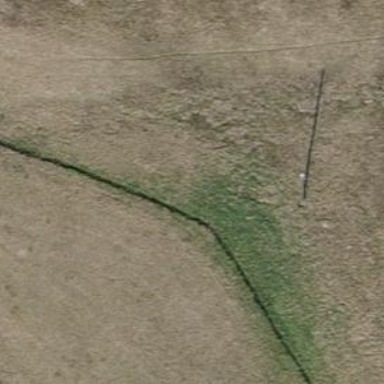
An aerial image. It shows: Ditch in the surroundings.